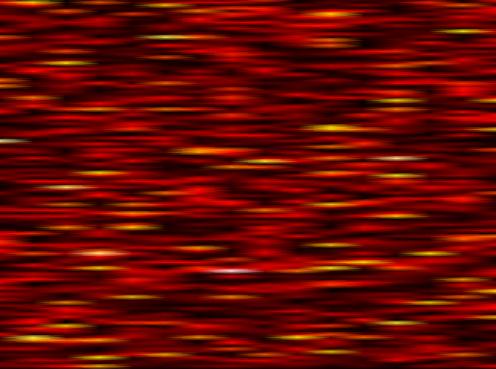
Label: UFMC